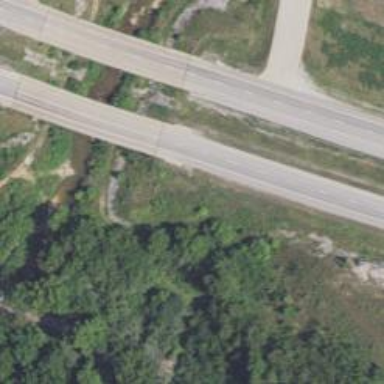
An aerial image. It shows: Beam bridge carrying trunk highway.